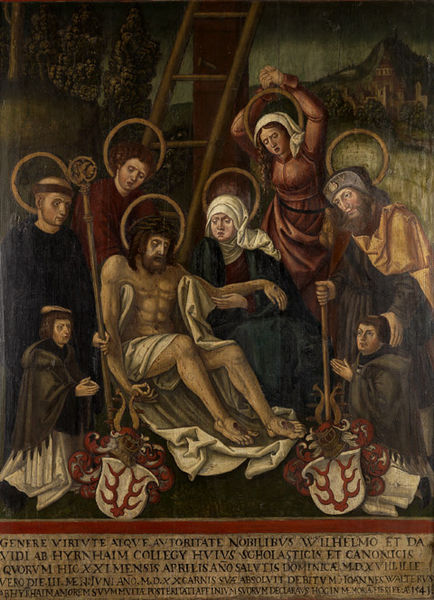
Titel: Beweinung Christi mit zwei knienden Domherrn der Familie Hyrnheim
Künstler: Schwäbischer Meister
Standort: Karlsruhe
Institution: Staatliche Kunsthalle Karlsruhe
Schlagwörter: baum, berg, blau, dunkel, felsen, gemälde, gott, himmel, mann, nackt, weiß, frauen, grün, landschaft, menschen, stadt, braun, brust, frau, holz, hut, männer, schwarz, säule, haus, rot, tuch, haube, bart, johannes, leinen, tod, tot, trauer, hände, öl, natur, kirche, gewand, gold, mantel, gewänder, kind, gotik, locken, renaissance, stock, engel, adelige, füße, schrift, mänenr, stab, berge, fels, leiter, bischof, tafel, kopftuch, inschrift, deutsch, faltenwurf, nagel, nägel, schild, knabe, fuss, burg, kloster, kreuz, text, knien, helm, beten, kranz, ölmalerei, altar, wappen, heiligenschein, nimbus, christus, jesus, jesus christus, kreuzabnahme, kreuzigung, stigmata, wunden, schmerz, mönch, heiliger, heilige, muschel, maria, magdalena, anbetung, maria magdalena, bau, grablegung, altarbild, marien, tafelbild, christi, zepter, wilhelm, tonsur, latein, schilde, stifter, gekreuzigter, heiligenscheine, grabtuch, hirschgeweih, apostel, bischofsstab, jakob, nimben, biblische szene, heraldik, klage, jakobus, heiliger bischof, wehklagen, hielige, stifterbild, nordalpin, jammern, jeus, bibelseite, lateinische inschrift, 1515, rot#, öl auf holz, frauen#, heilgie, nmaria, hehilige, jakon, ligenschein, #heiligenschein, geweih#, betenhände